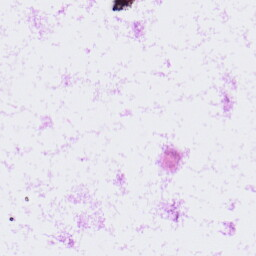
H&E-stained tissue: LymphNode